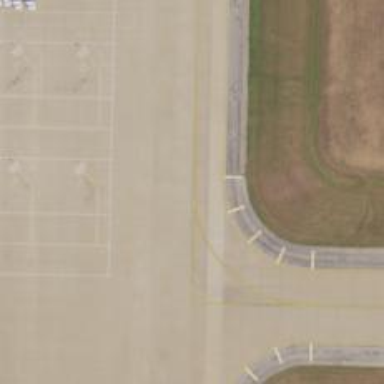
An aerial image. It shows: Image of taxiway at airport.